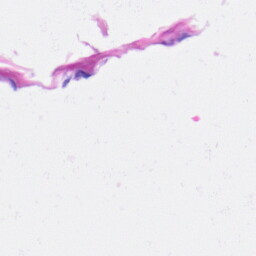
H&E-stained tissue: Heart